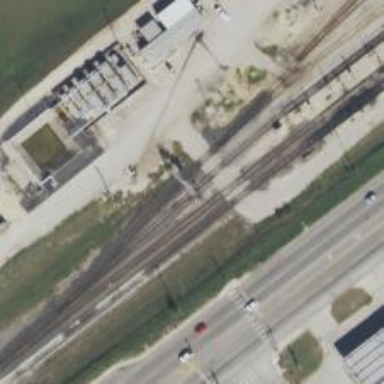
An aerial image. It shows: Railway signal.